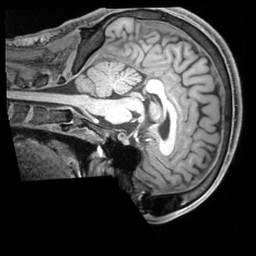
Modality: T1w
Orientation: sagittal
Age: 26
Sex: male
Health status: ill
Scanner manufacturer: siemens
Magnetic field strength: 3 T
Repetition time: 2.2 s
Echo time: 0.00218 s